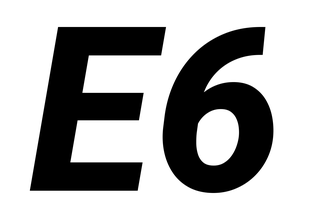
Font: Roboto-Italic_ExtraBold_Italic